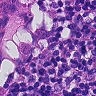
Metastatic tissue present: yes